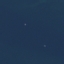
Label: SeaLake